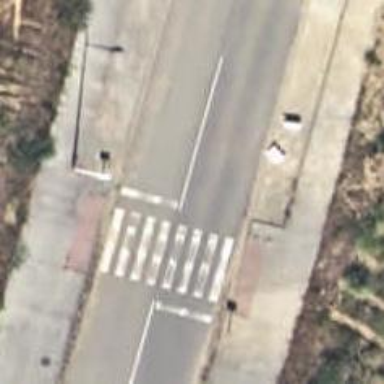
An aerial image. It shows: Zebra crossing on the road.